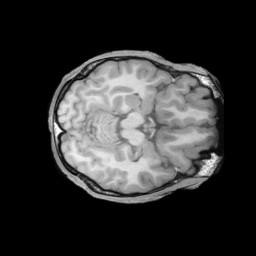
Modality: T1w
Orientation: axial
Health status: ill
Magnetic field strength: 3 T